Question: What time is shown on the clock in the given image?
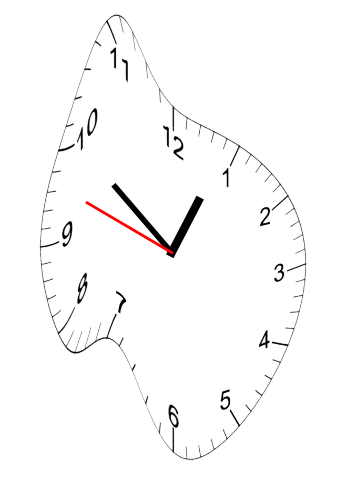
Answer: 12:50:48